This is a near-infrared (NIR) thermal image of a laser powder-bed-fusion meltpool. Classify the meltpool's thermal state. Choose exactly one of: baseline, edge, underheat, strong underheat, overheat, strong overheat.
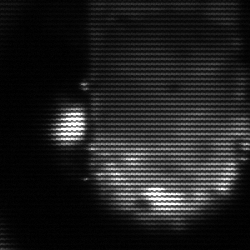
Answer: baseline